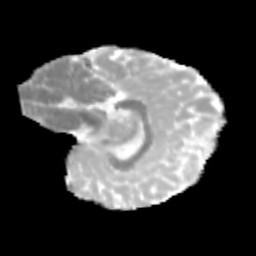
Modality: MD
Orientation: sagittal
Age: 12
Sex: female
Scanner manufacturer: siemens
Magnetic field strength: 3 T
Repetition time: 3.8 s
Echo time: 0.07 s